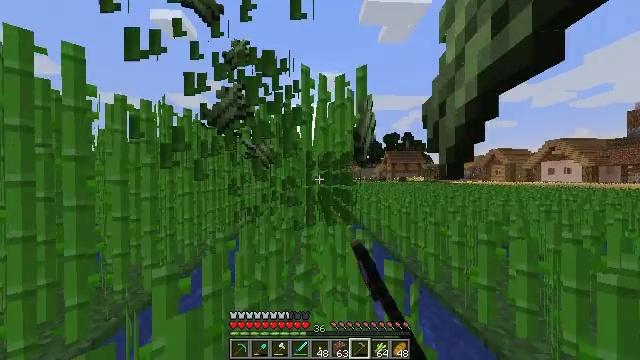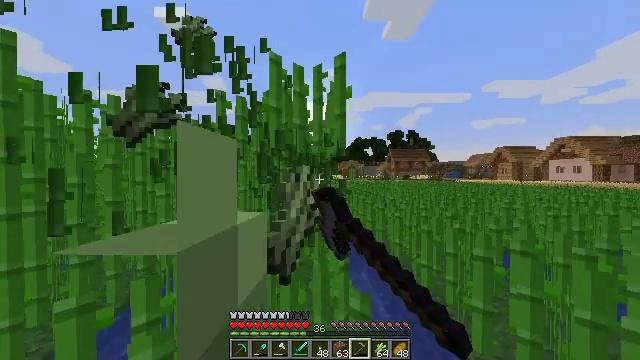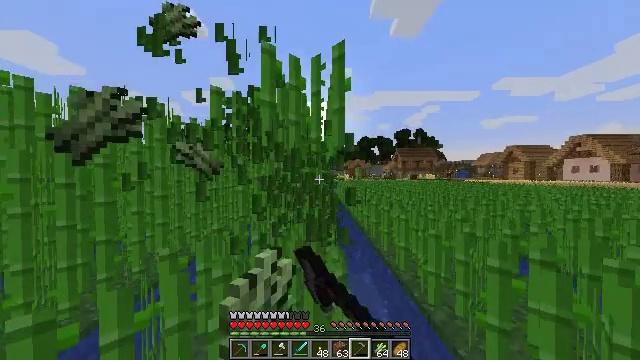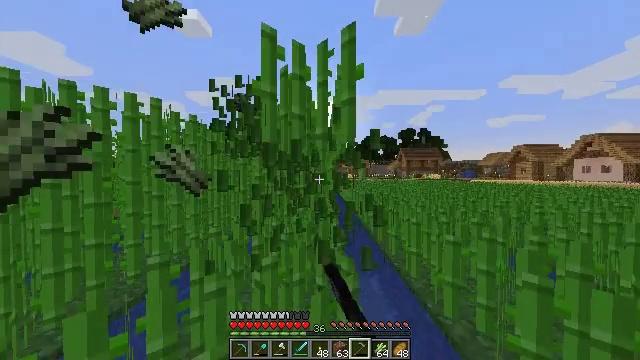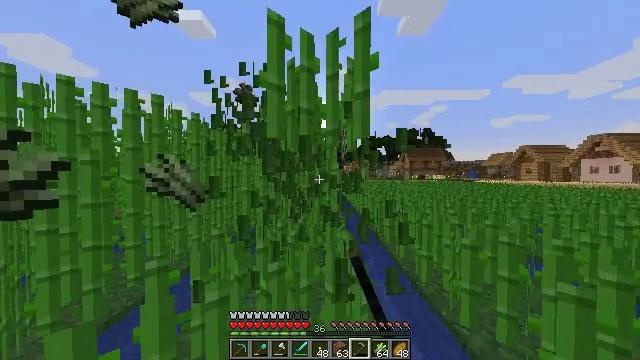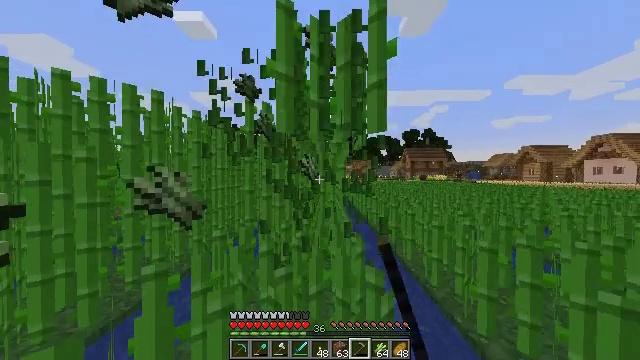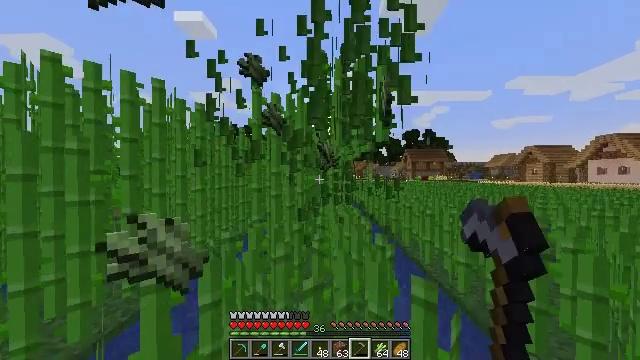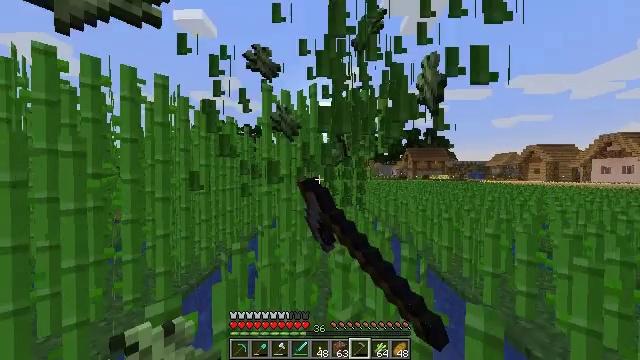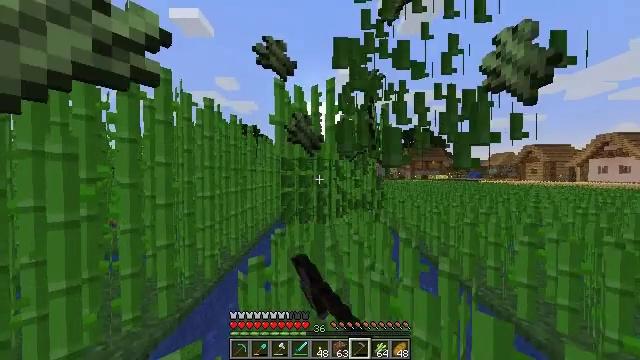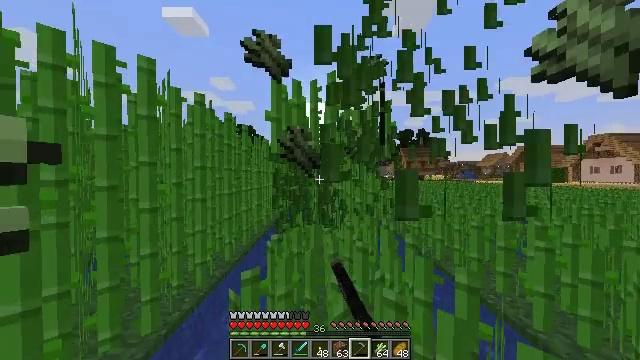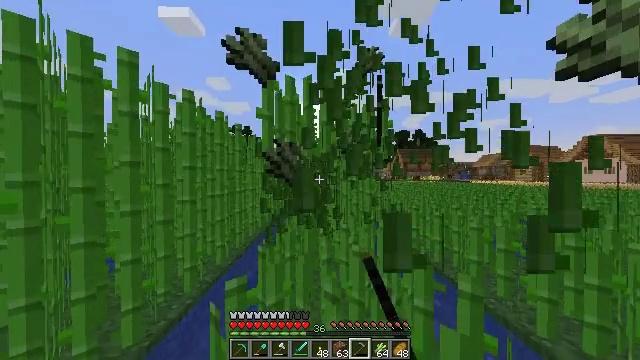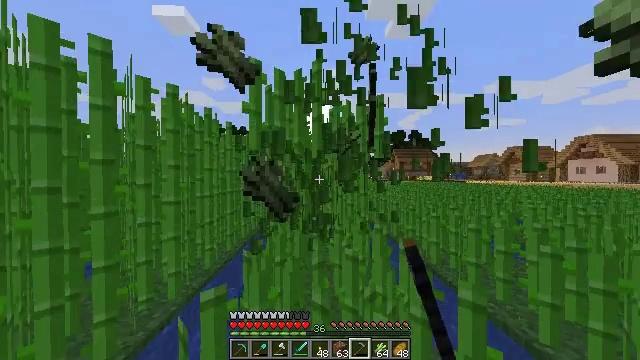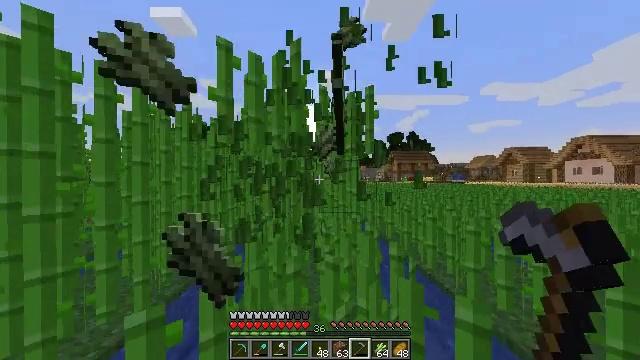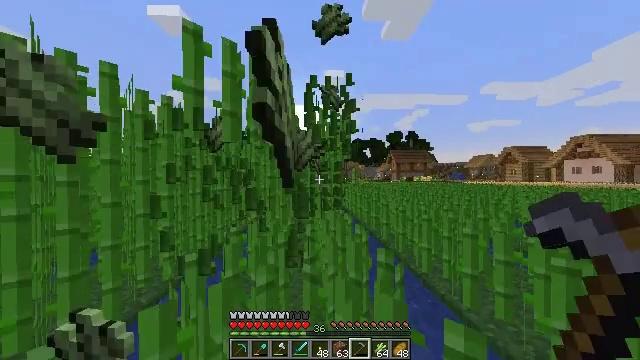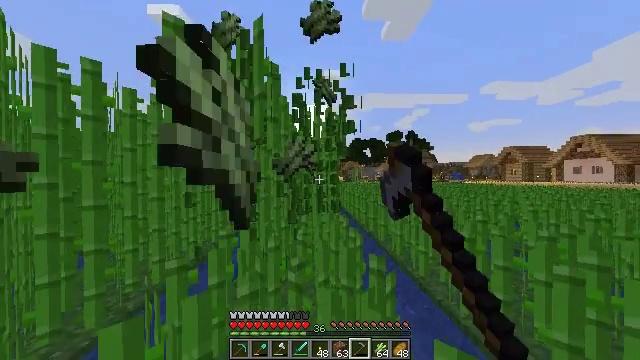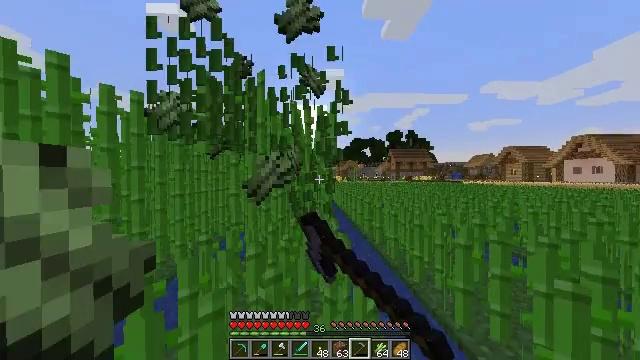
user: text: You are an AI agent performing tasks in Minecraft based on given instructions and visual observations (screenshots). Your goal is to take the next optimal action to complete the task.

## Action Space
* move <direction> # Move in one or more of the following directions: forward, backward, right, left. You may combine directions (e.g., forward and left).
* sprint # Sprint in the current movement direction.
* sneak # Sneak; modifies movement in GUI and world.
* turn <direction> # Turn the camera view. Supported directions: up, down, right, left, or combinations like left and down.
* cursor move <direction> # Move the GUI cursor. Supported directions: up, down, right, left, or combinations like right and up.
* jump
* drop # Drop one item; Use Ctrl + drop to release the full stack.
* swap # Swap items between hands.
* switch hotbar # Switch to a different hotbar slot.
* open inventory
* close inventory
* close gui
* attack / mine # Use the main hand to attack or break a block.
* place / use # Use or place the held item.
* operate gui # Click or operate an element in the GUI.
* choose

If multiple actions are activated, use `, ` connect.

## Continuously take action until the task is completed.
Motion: motion action
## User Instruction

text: Break the sugar cane.
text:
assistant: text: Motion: move forward and move right, sprint, turn left, attack / mine
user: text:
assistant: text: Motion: move forward and move left, sprint, turn left, attack / mine
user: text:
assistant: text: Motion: move forward and move left, sprint, attack / mine
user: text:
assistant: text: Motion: move forward and move left, sprint, attack / mine
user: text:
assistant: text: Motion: move forward and move left, sprint, attack / mine
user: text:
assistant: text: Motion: move forward and move left, sprint, attack / mine
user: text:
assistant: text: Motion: move forward and move left, sprint, attack / mine
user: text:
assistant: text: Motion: move forward and move left, sprint, attack / mine
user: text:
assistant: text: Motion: move forward and move right, sprint, turn right, attack / mine
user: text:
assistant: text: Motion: move forward and move right, sprint, attack / mine
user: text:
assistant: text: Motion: move forward and move right, sprint, attack / mine
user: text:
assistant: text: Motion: move forward and move right, sprint, attack / mine
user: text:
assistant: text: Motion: move forward and move right, sprint, attack / mine
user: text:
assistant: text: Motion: move forward and move right, sprint, attack / mine
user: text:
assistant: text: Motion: move forward, sprint, attack / mine
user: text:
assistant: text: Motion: move forward and move left, sprint, attack / mine
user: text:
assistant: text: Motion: move forward and move left, sprint, turn left, attack / mine
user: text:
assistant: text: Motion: move forward and move left, sprint, turn left, attack / mine
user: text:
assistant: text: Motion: move forward and move left, sprint, turn left, attack / mine
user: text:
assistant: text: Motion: move forward and move left, sprint, attack / mine
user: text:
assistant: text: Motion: move forward and move left, sprint, attack / mine
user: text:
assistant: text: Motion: move forward, sprint, attack / mine
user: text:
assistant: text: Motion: move forward, sprint, attack / mine
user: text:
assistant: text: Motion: move forward and move right, sprint, attack / mine
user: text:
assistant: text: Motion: move forward and move right, sprint, turn right, attack / mine
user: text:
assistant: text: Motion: move forward and move right, sprint, turn right, attack / mine
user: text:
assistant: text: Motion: move forward and move right, sprint, attack / mine
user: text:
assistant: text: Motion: move forward and move right, sprint, attack / mine
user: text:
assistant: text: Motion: move forward and move right, sprint, attack / mine
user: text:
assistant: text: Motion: move forward, sprint, attack / mine